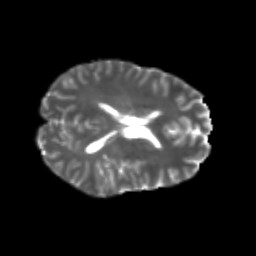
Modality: T2w
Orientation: axial
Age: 20
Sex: female
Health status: healthy
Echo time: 0.074 s